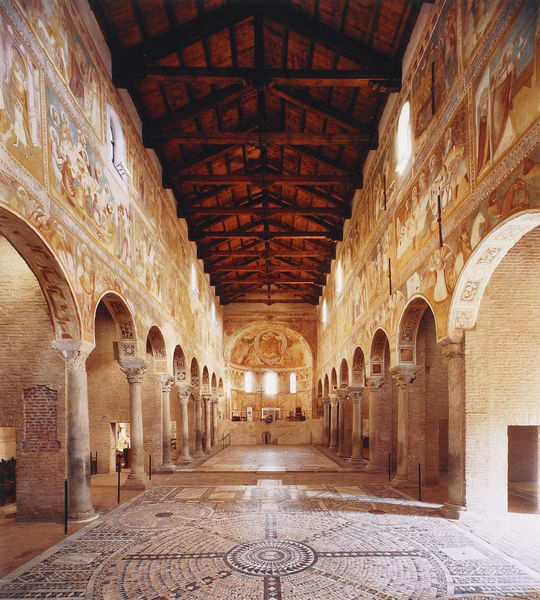
Titel: Langhausfresken, nach Osten
Künstler: Vitale da Bologna
Standort: Pomposa, ehemalige Abteikirche (EU - I - Emilia-Romagna)
Schlagwörter: gemälde, schatten, braun, fenster, hell, holz, licht, marmor, raum, säule, säulen, dach, rot, ornament, stein, steine, innenraum, kirche, boden, decke, kreis, rund, spanien, bilder, bogen, italien, fußboden, leer, mauer, ziegel, rundbogen, ornamente, wandmalerei, balken, schriftzeichen, halle, foto, bögen, wände, gang, arkade, dom, mauerwerk, kreise, dachstuhl, holzdecke, mosaik, altar, hauptschiff, seitenschiff, mittelalter, apsis, rundbögen, fresken, romanik, konstruktion, chor, achse, fresko, bemalung, steinboden, sakralbau, holzbalken, dachbalken, basilika, holzdach, romanisch, seitenschiffe, wandbemalung, neoromanisch, apis, ausmalung, mosaiken, haale, ausgemalt, holzach, wandmaelrei, seitenschi8ff, orientaslisch, holzballken, gemaluing